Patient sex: M
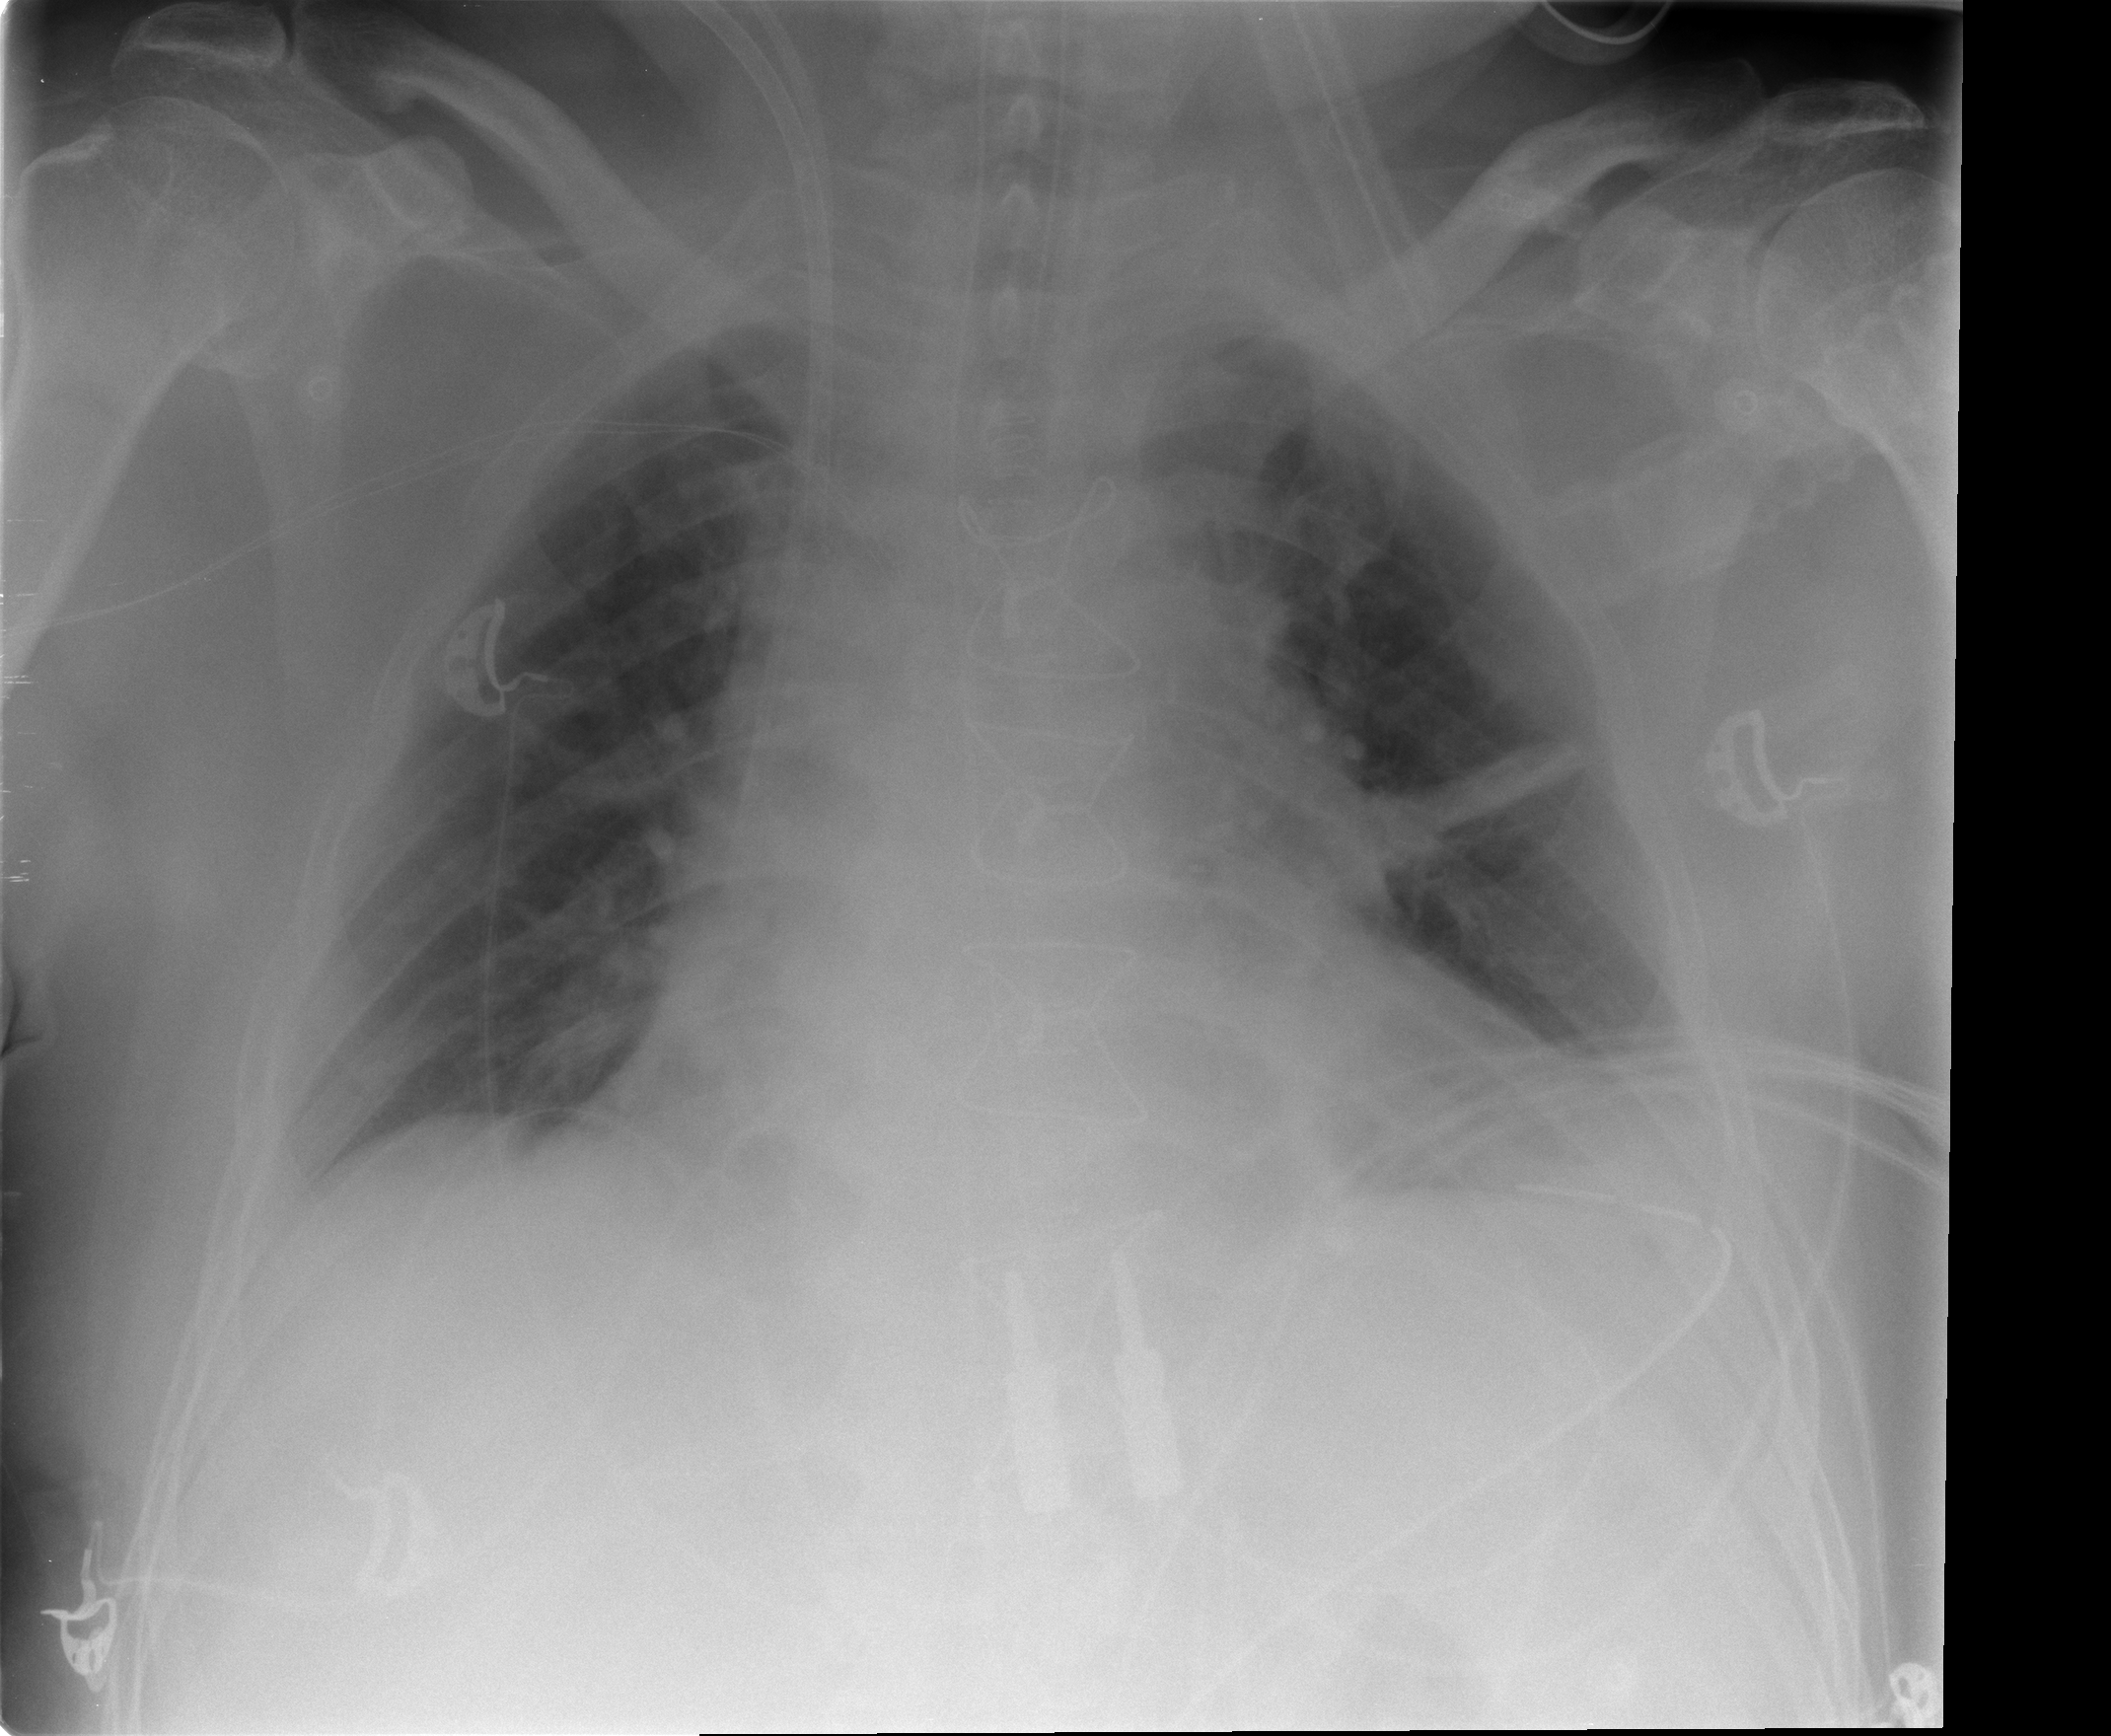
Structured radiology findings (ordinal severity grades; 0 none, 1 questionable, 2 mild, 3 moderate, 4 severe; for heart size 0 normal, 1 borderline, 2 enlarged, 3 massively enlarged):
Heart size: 2
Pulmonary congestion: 1
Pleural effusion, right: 0
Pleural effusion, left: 2
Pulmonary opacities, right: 0
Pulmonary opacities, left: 0
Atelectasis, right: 0
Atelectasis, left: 2